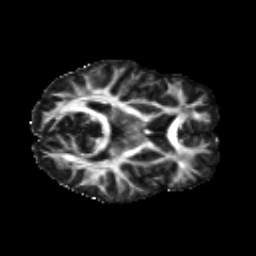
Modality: FA
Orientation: axial
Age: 21
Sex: female
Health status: healthy
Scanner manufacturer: siemens
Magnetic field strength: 3 T
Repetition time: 8.6 s
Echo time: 0.095 s